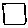
Label: square